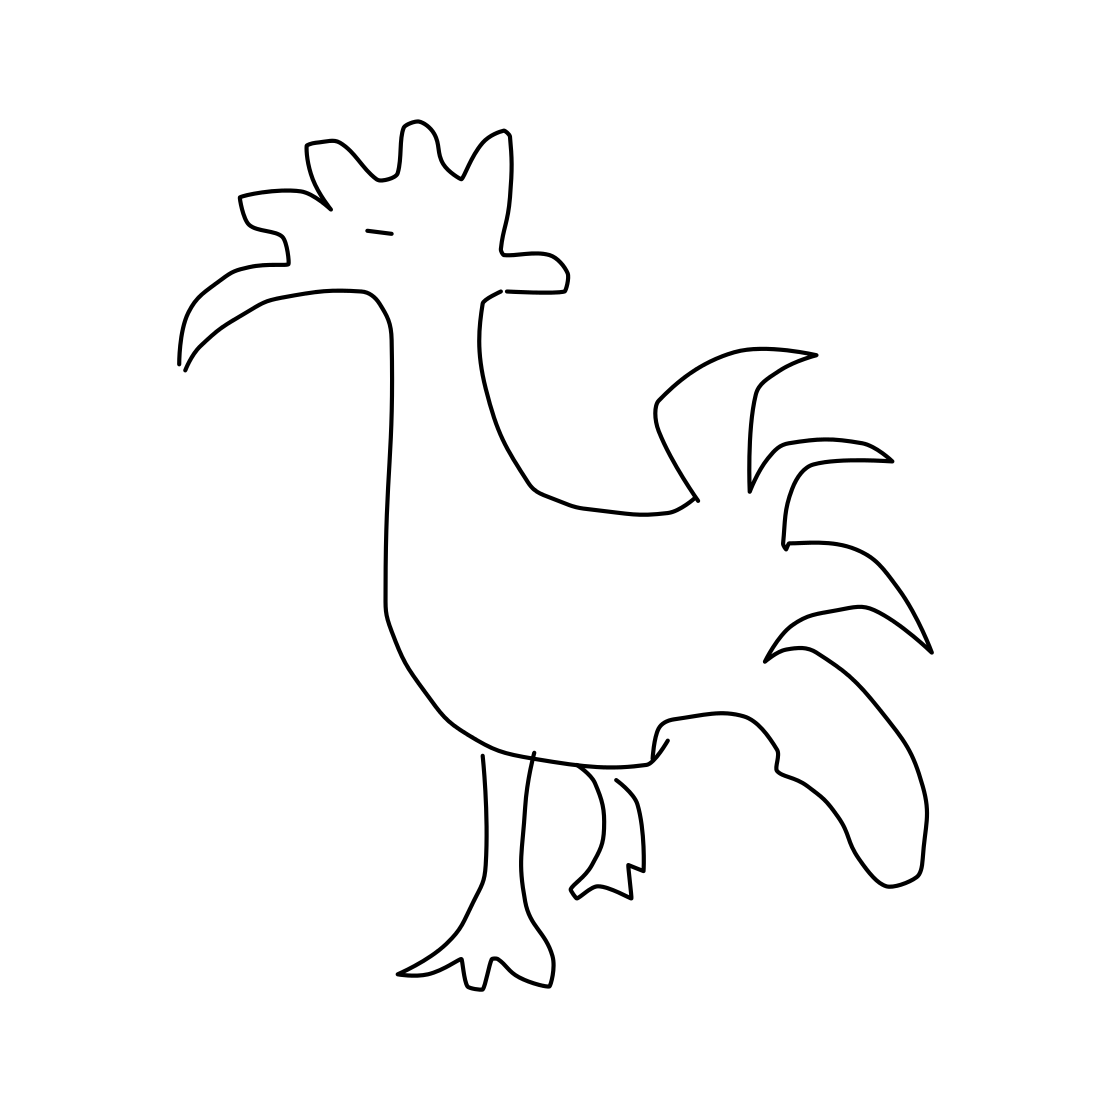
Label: rooster